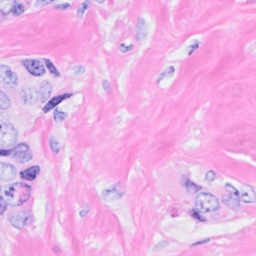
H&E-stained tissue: Breast